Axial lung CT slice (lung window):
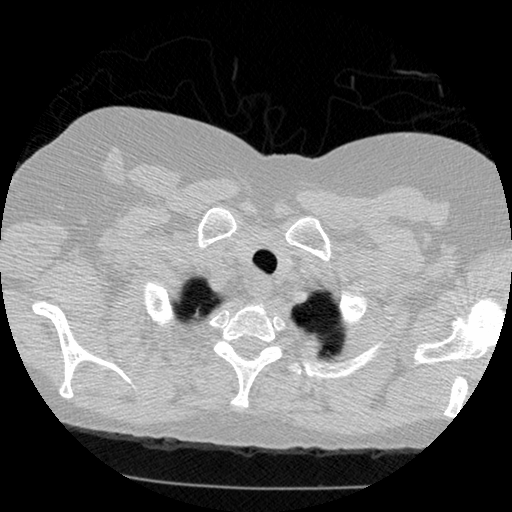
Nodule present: no